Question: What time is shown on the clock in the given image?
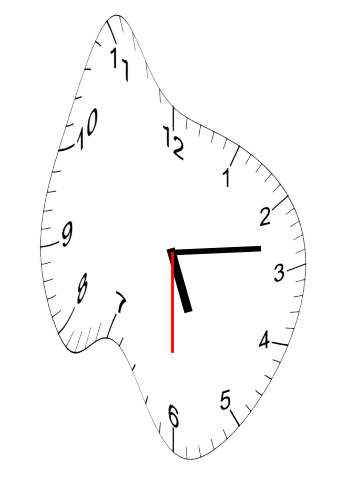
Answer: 05:13:30